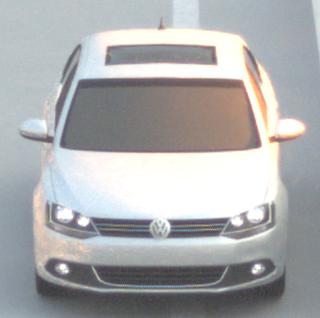
Make: VW
Model: Jetta 1.2 TSI
Detailed model: Jetta (IV)
Model produced from: 2011/01
Model produced until: 2014/08
Doors: 4
Color: white
Road condition: dry road
Daytime: sunrise or sunset
Contrast: medium contrast